Question: When I'm trying to execute the Azure App Service Backup over Azure Powershell with 'New-AzWebAppBackup' cmdlet as described here:
> <URL>
I'm getting the following error message:
'''
PS Azure:\> New-AzWebAppBackup -ResourceGroupName "MyResourceGroup" -Name "MyWebApp" -StorageAccountUrl "https://mystorageaccount.file.core.windows.net/"
New-AzWebAppBackup : Operation returned an invalid status code 'BadRequest'
At line:1 char:1
+ New-AzWebAppBackup -ResourceGroupName "MyResourceGroup" -Name " ...
+ ~~~~~~~~~~~~~~~~~~~~~~~~~~~~~~~~~~~~~~~~~~~~~~~~~~~~~~~~~~~~~~~~~~~~~
+ CategoryInfo : CloseError: (:) [New-AzWebAppBackup], DefaultErrorResponseException
+ FullyQualifiedErrorId : Microsoft.Azure.Commands.WebApps.Cmdlets.WebApps.NewAzureWebAppBackup
'''

Does anyone know what I'm missing? I'm thankful for any advice. Many Thanks.
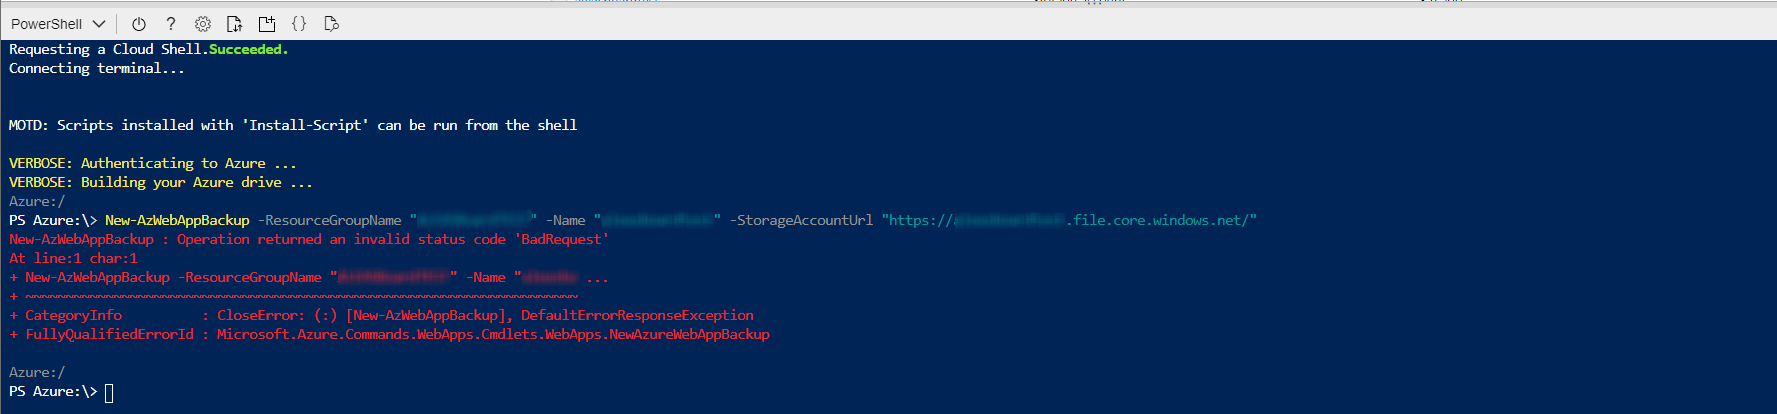
Answer: Hello and welcome to Stack Overflow!
Hope your webapp satisfies the prerequisites to be able to take a backup. The Backup and Restore feature requires the App Service plan to be in the tier or tier. Refer to <URL> for the complete details.
I got the same error initially when executing the cmdlet. However, passing the '-debug' switch with the cmdlet helped me understand the error better:
'''
{
"ErrorEntity": {
"ExtendedCode": "04205",
"MessageTemplate": "The provided URI is not a SAS URL for a container (it needs to be https and it has to have 2 segments).",
"Parameters": [],
"Code": "BadRequest",
"Message": "The provided URI is not a SAS URL for a container (it needs to be https and it has to have 2 segments)."
}
'''
The '-StorageAccountUrl' parameter expects a SAS URL to be passed (refer <URL>. The SAS URL for your Storage account is of the format:
'''
sasurl=https://$storagename.blob.core.windows.net/$container$sastoken
'''
To generate the SAS token, run the following:
'''
# Retrieve one of the Storage Account keys
$key = (Get-AzStorageAccountKey -ResourceGroupName "<rg-name>" -AccountName "<storage-account-name>").Value[0]
# Populate the Storage Account context
$ctx = New-AzureStorageContext -StorageAccountName "<storage-account-name>" -StorageAccountKey $key
# Generate the SAS token
$sastoken = New-AzureStorageContainerSASToken -Name "<container-name>" -Permission rwdl -Context $ctx
# Generate the SAS URL
$sasurl = "https://<storage-account-name>.blob.core.windows.net/<container-name>$sastoken"
# Create a backup
New-AzureRmWebAppBackup -ResourceGroupName "<rg-name>" -Name "<app-name>" -StorageAccountUrl $sas -BackupName "<backup-name>"
'''
Successful execution of the above commands should let you create the backup. The response would look something like this:
<URL>
Hope this helps!